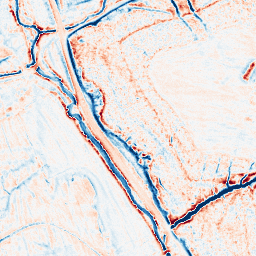
Category: edge_preserving
Decomposition family: anisotropic_diffusion
Decomposition parameters: iterations: 20
kappa: 30
gamma: 0.15
Upsampling method: bspline
Upsampling parameters: scale: 4
Upsampling scale: 4